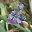
Label: 6